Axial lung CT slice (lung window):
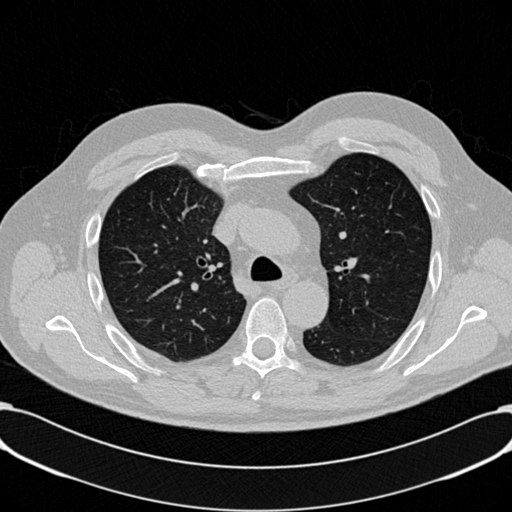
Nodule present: no